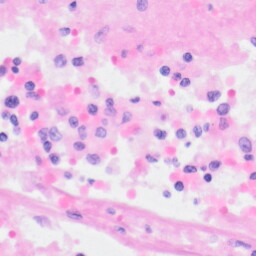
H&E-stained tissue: Kidney